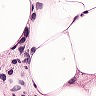
Metastatic tissue present: yes